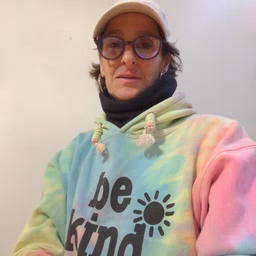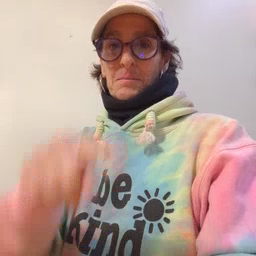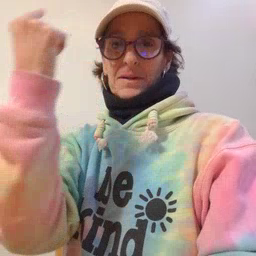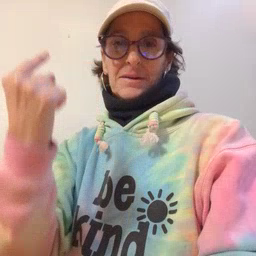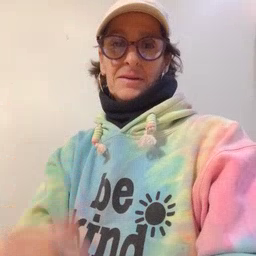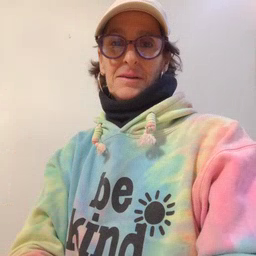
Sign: black